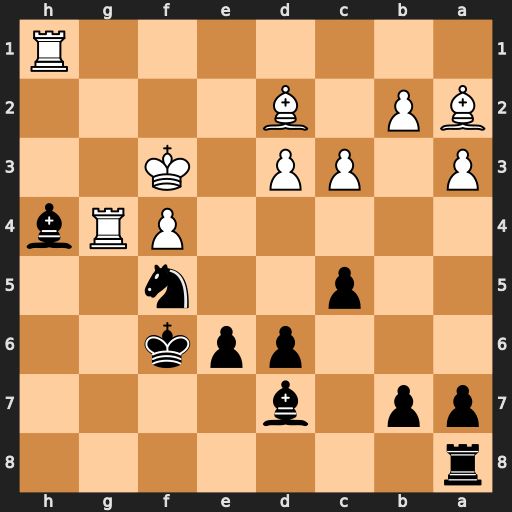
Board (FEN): r7/pp1b4/3ppk2/2p2n2/5PRb/P1PP1K2/BP1B4/7R
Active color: b
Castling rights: -
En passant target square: -
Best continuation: Bc6+ Ke2 Bxh1